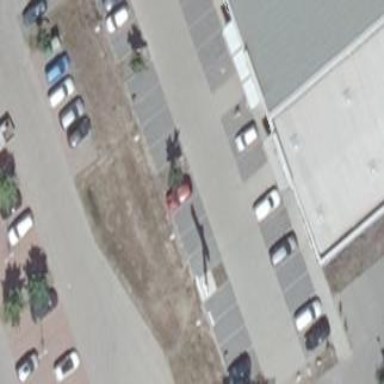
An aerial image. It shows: Parking area with asphalt surface.